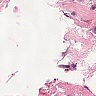
Metastatic tissue present: no